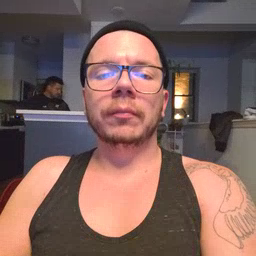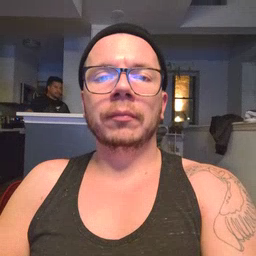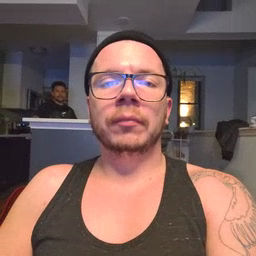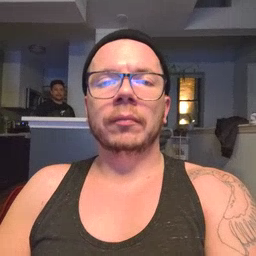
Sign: police